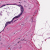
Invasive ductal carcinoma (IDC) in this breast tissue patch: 0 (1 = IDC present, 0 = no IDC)